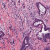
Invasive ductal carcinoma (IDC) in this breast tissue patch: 1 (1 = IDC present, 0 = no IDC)